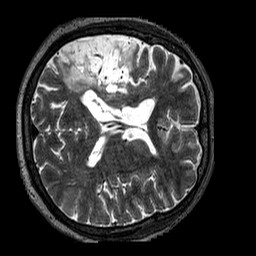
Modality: T2w
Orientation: axial
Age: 51
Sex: male
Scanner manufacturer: siemens
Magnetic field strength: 3 T
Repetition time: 3.2 s
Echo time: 0.567 s